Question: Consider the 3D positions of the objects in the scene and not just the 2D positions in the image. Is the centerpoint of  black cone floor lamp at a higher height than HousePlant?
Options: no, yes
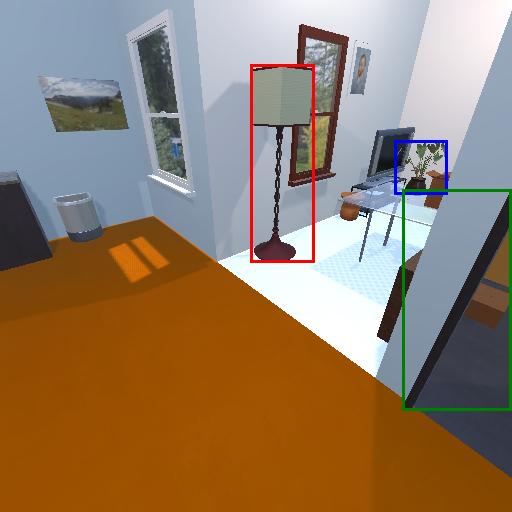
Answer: no